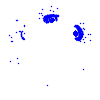
Particle: pion